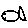
Label: fish